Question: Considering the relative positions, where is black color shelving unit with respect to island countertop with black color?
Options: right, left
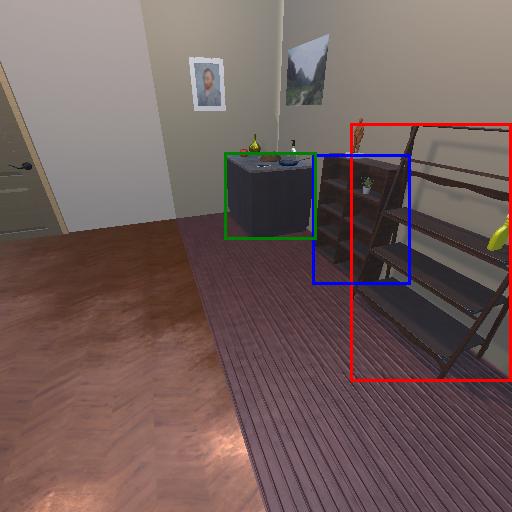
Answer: right